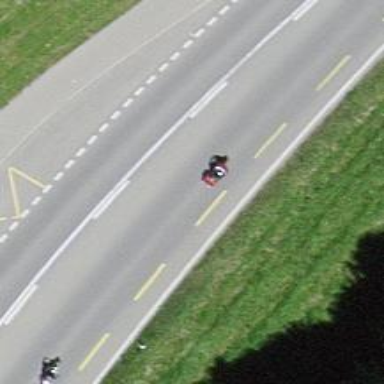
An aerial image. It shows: Primary highway with asphalt surface. There is separate sidewalk on the left side and designated cycle lane.